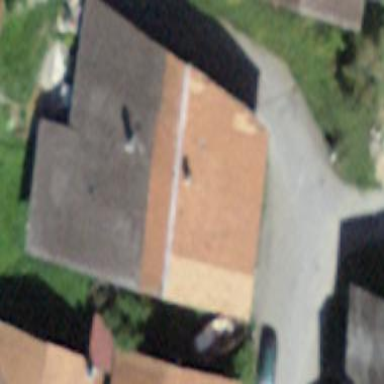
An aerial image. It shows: Residential building.